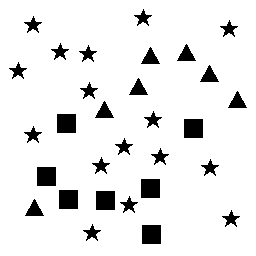
Squares: 7
Triangles: 7
Stars: 16
Total shapes: 30